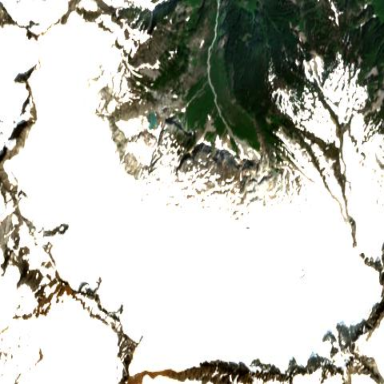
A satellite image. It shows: Stunning view of glacier.